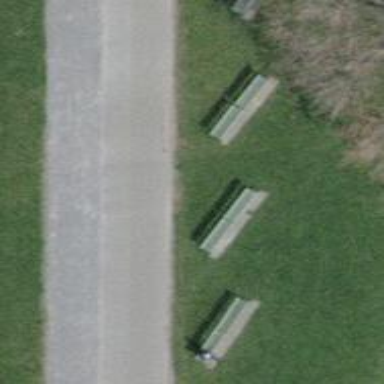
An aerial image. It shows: Bench.